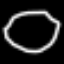
Label: octagon